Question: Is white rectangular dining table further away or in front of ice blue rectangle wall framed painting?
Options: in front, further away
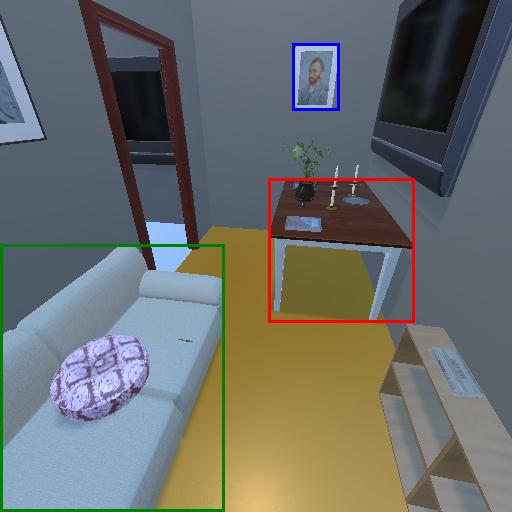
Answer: in front